Question: I have a set of stream stages (Sources, Flows and Sinks) which I would like to add some MetaData information to.
Therefore rather than Sources producing A -> (A, StreamMetaData). I've managed to do this using custom stream stages whereby on grab(in) the element, I push(out, (elem, StreamMetaData)). In reality it is not 'converting' the existing Source but passing it to a flow to recreate a new source.
Now I'm trying to implement the below MetaStream stage:

Therefore given that the source is producing tuples of (A, StreamMetaData), I want to pass the A to an existing Flow for some computation to take place and then merge the output produced 'B' with the StreamMetaData. These will then be passed to a Sink which accepts (B, StreamMetaData).
How would you suggest I go about it. I've been informed partial graphs are the best bet and would help in completing such a task. UniformFanOut and UniformFanIn using Unzip((A streamMetaData), A, StreamMetaData) and Zip(A,B)
'''
val fanOut = GraphDSL.create() { implicit b =>
val unzip = b.add(Unzip[T, StreamMetaData])
UniformFanOutShape(unzip.in, unzip.out0, unzip.out1)
}
val fanIn = GraphDSL.create() { implicit b =>
val zip = b.add(Zip<URL>
UniformFanInShape(zip)
}
'''
How can I connect the fanIn and fanOut so as to achieve the same behavior as in the picture?
I had something like this in mind;
'''
def metaFlow<URL>: Unit = {
val wrappedFlow =
Flow.fromGraph(GraphDSL.create(){ implicit b =>
import GraphDSL.Implicits._
val unzip: FanOutShape2[(T, StreamMetaData), T, StreamMetaData] = b.add(Unzip[T, StreamMetaData])
val existingFlow = b.add(flow)
val zip: FanInShape2[B,StreamMetaData,(B,StreamMetaData)] = b.add(Zip[B, StreamMetaData])
unzip.out0 ~> existingFlow ~> zip.in0
unzip.out1 ~> zip.in1
FlowShape(unzip.in, zip.out)
})
}
'''
Thanks in advance.
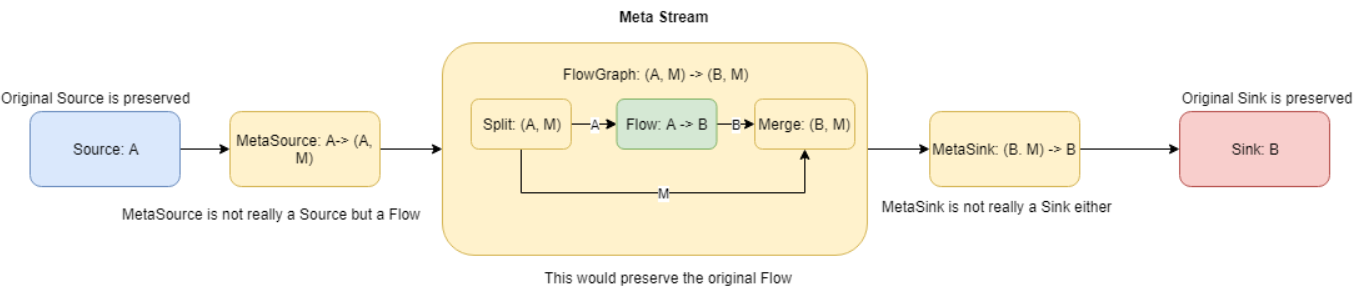
Answer: This aprox creating a new SourceShape stacking flow graph can work, a little bit different of your flowShape implementation.
'''
def sourceGraph<URL> { implicit builder: GraphDSL.Builder[NotUsed] =>
import GraphDSL.Implicits._
val unzip = builder.add(Unzip<URL>
val zip = builder.add(Zip<URL>
val flow0 = builder.add(Flow[A].map { f(_) })
val flow1 = source ~> unzip.in
unzip.out0 ~> flow0 ~> zip.in0
unzip.out1 ~> zip.in1
SourceShape(zip.out)
})
def flowGraph<URL> { implicit builder =>
import GraphDSL.Implicits._
val unzip = builder.add(Unzip<URL>
val zip = builder.add(Zip<URL>
val flow0 = builder.add(Flow[A].map { f(_) })
unzip.out0 ~> flow0 ~> zip.in0
unzip.out1 ~> zip.in1
FlowShape(unzip.in, zip.out)
})
'''